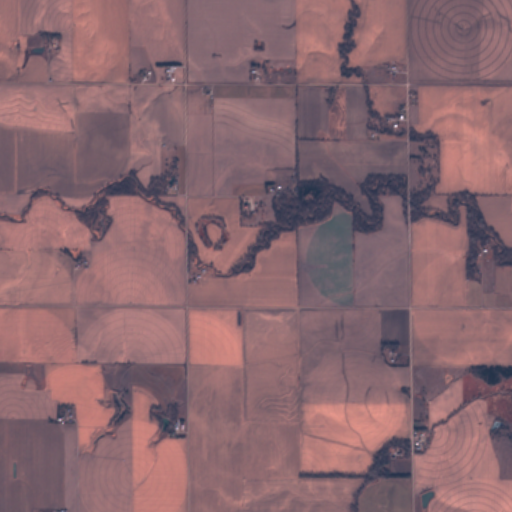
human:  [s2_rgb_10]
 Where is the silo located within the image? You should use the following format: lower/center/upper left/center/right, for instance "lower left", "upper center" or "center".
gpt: The silo is located in the upper left of the image.
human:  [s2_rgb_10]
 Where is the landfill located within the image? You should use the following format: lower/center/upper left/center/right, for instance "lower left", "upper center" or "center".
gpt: There is no landfill in the image.